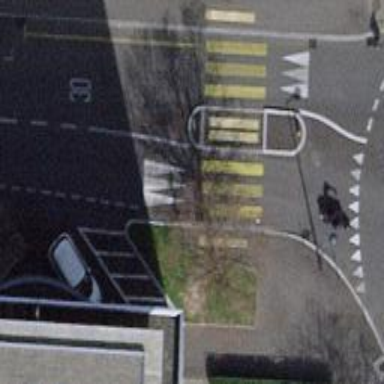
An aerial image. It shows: Tertiary road with asphalt surface and traffic calming table.